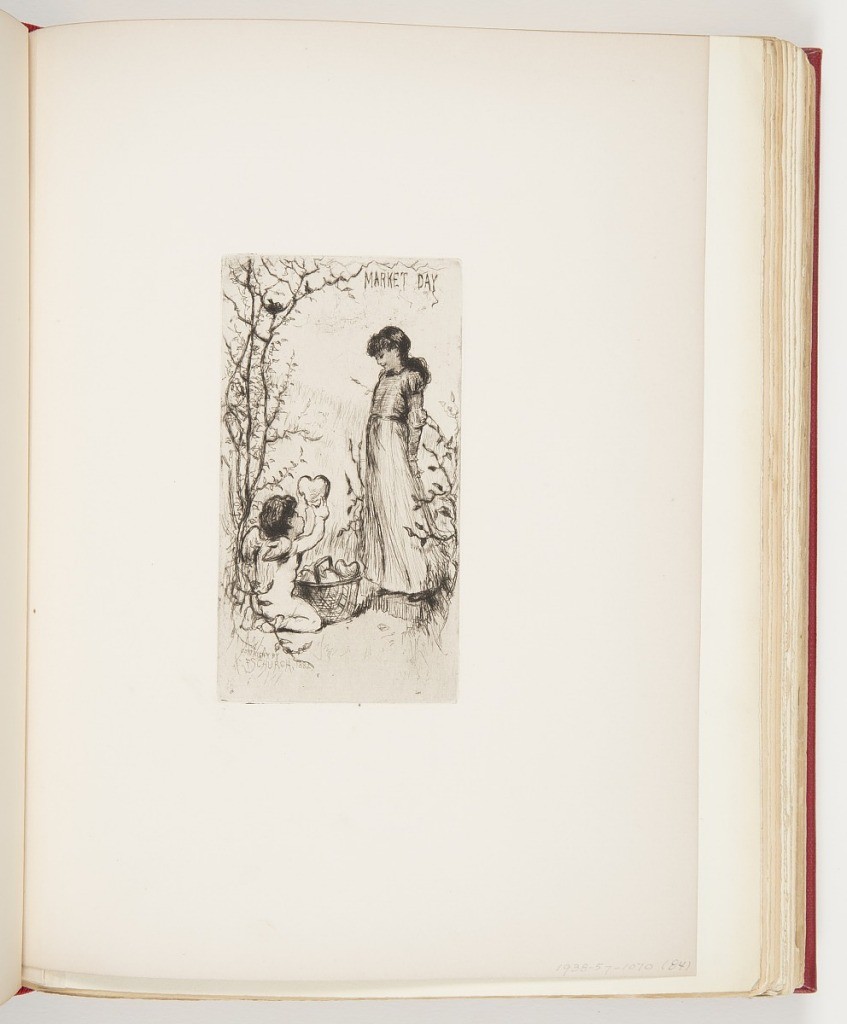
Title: Market Day
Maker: Frederick Stuart Church, American, 1842–1924
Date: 1882
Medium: Etching on paper
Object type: Ephemera
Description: Left, cupid sitting on knees holding up heart to young girl, in front of cupid basket of hearts. Right, figure of girl with hands behind her back looking down at cupid, smiling. Vegetation, left and right; right, tree with bird nest and bird.